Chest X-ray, AP view. Patient: 31 years old, sex M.
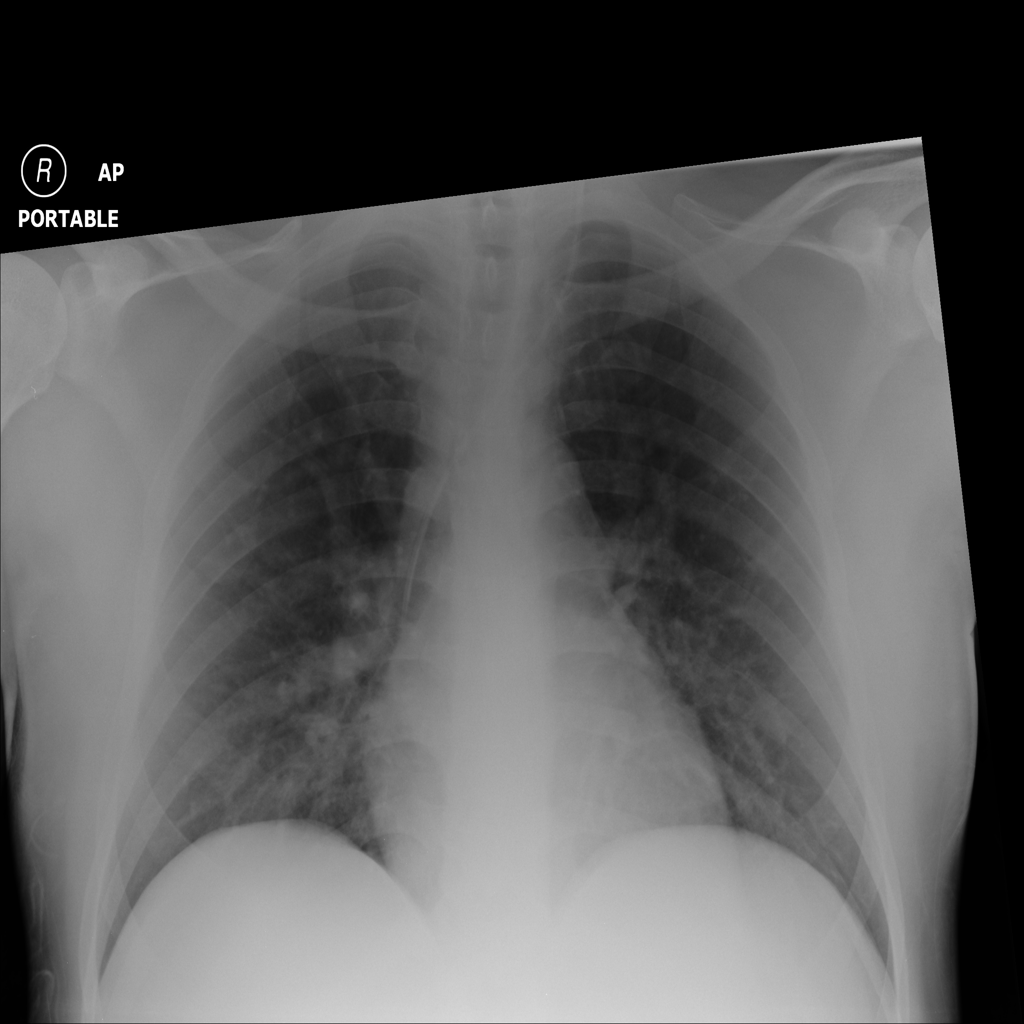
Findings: No Finding